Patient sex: M
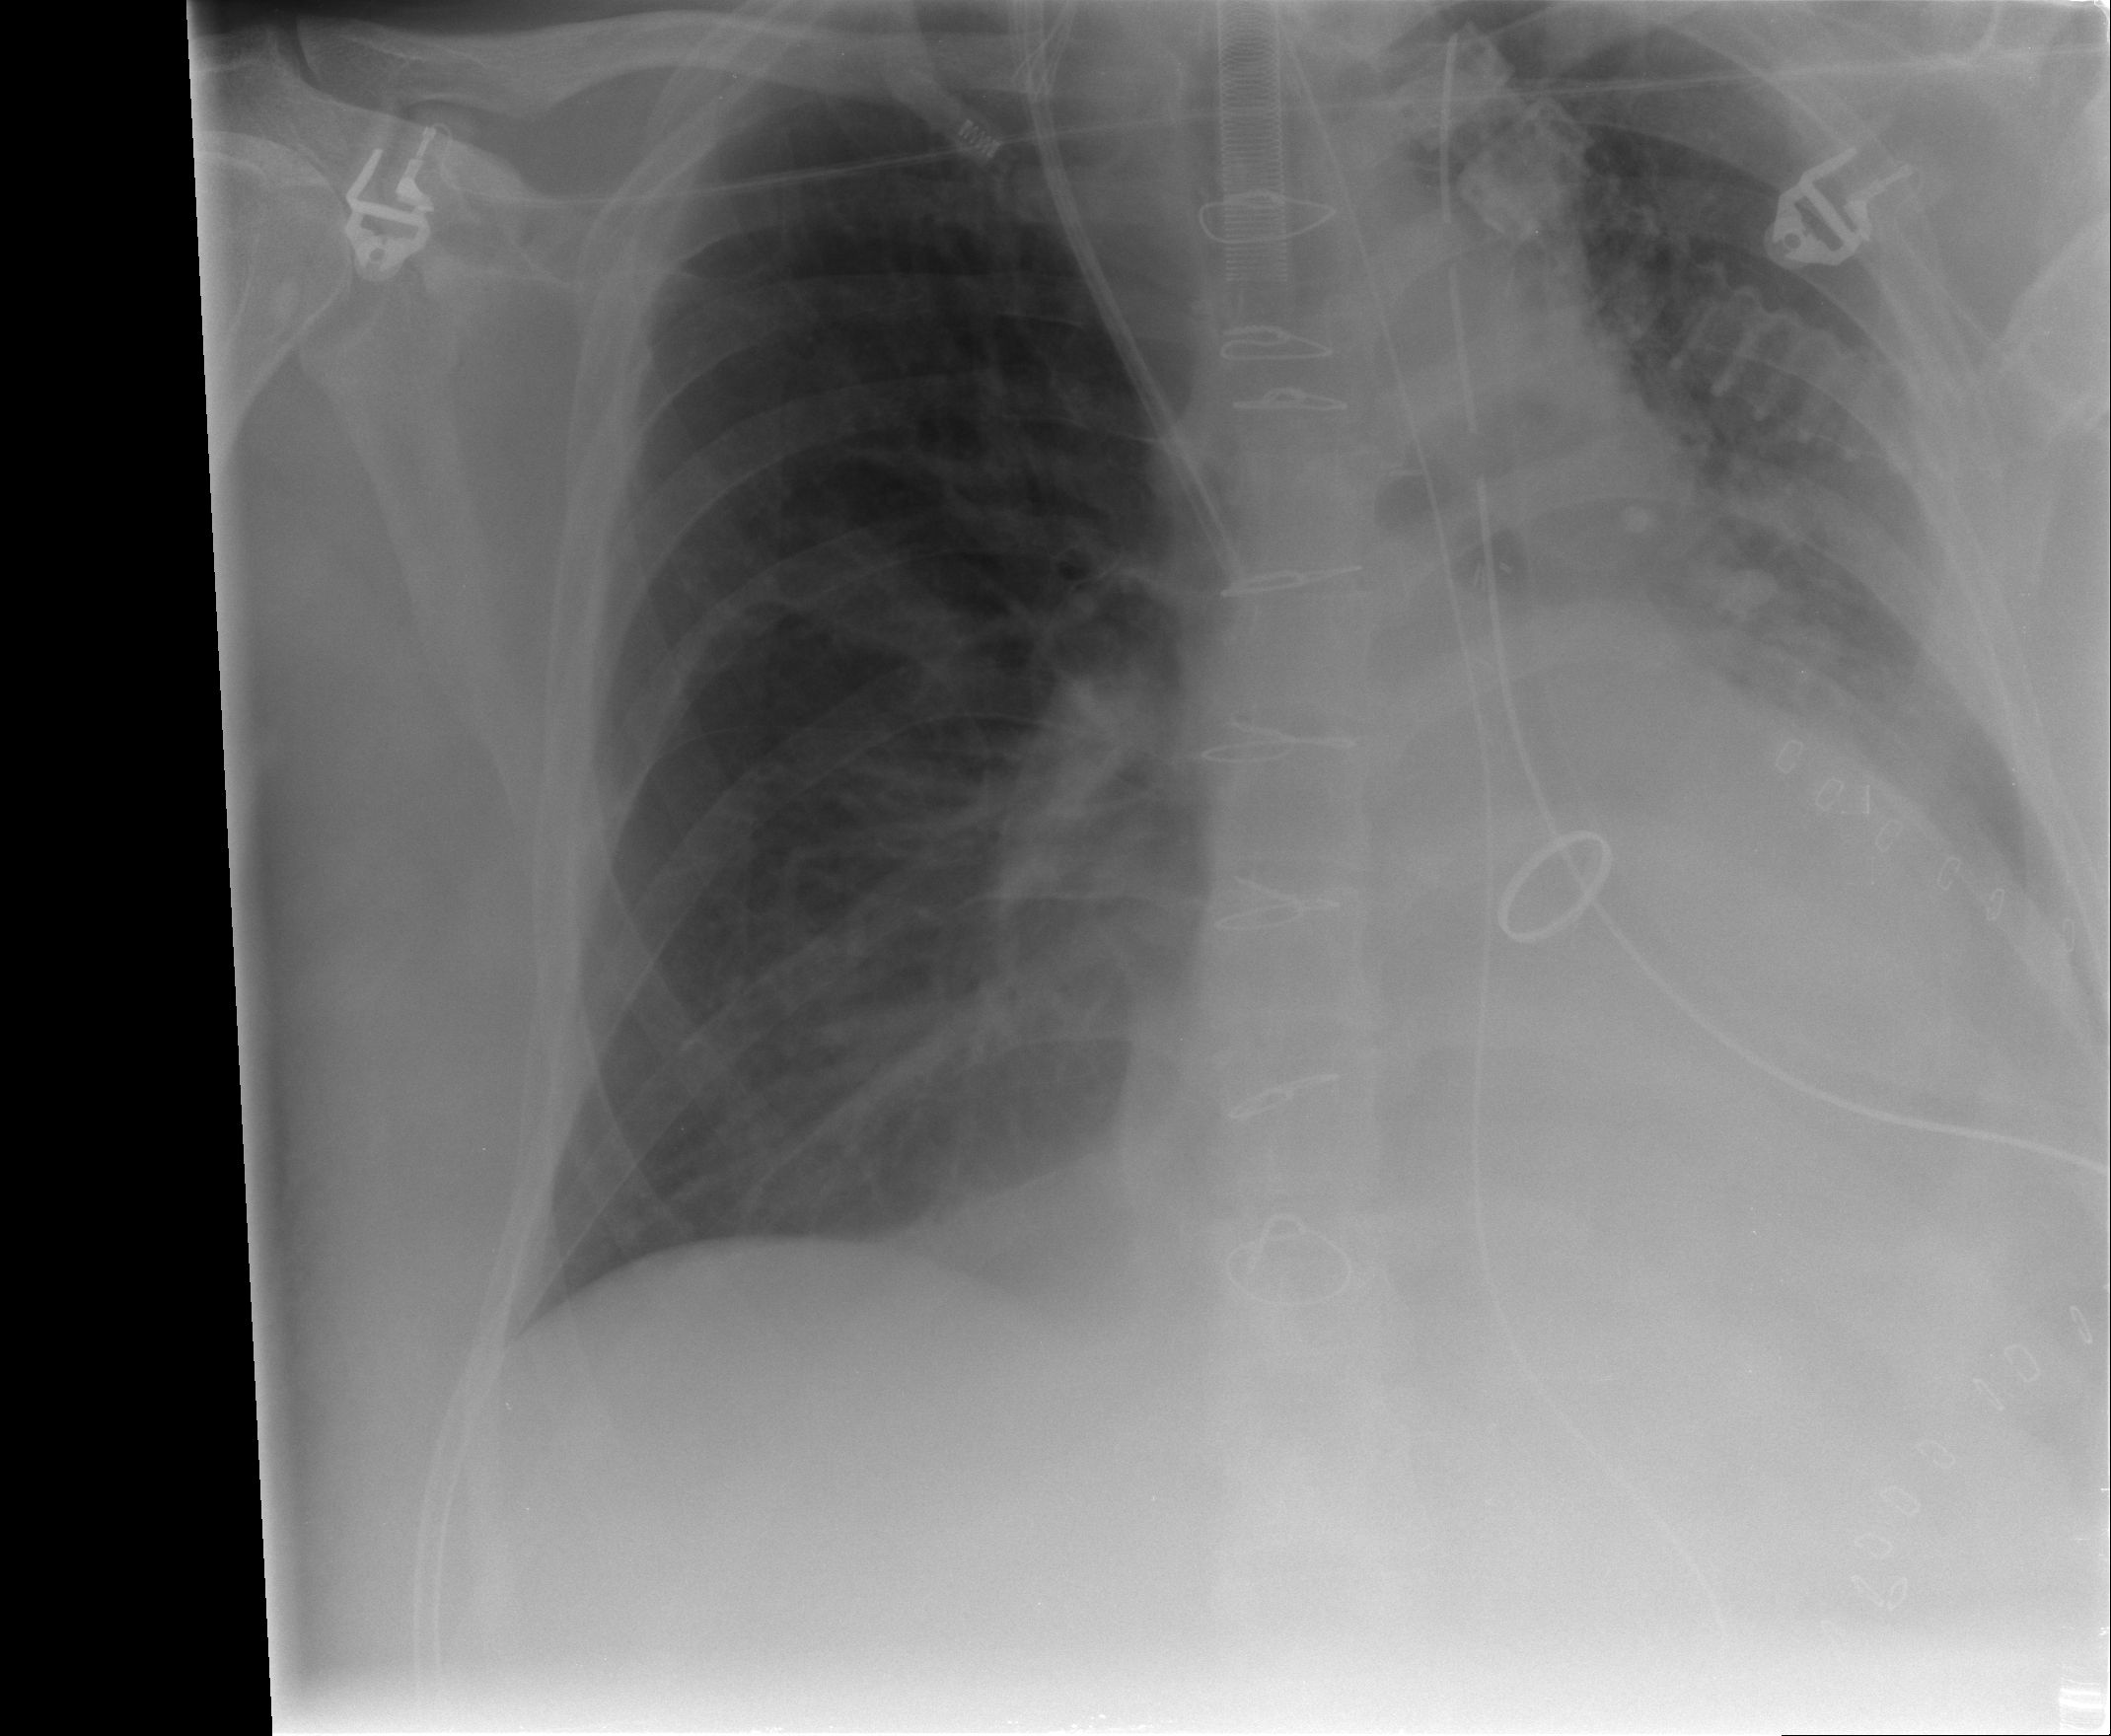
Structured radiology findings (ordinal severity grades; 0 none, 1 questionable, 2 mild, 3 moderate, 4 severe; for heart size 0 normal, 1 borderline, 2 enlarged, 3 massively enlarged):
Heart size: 0
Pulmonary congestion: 0
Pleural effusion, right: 2
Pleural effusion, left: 2
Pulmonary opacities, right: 0
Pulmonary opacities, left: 0
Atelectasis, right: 2
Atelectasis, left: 3